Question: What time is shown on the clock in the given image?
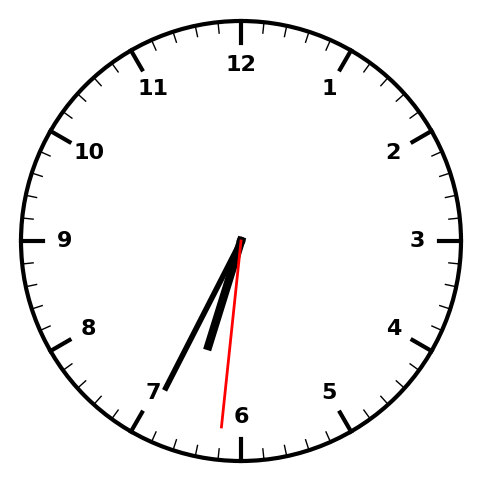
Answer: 06:34:31